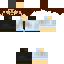
A male human skin with medium skin, wearing brown long hair dressed in a blue suit and black pants, featuring a closed mouth.